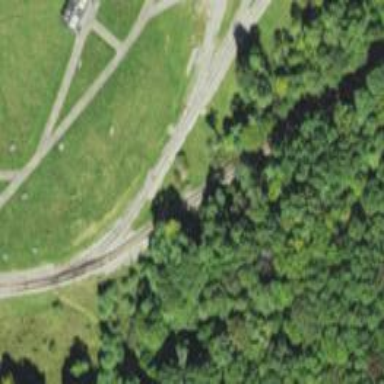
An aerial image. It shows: Preserved railway spur.